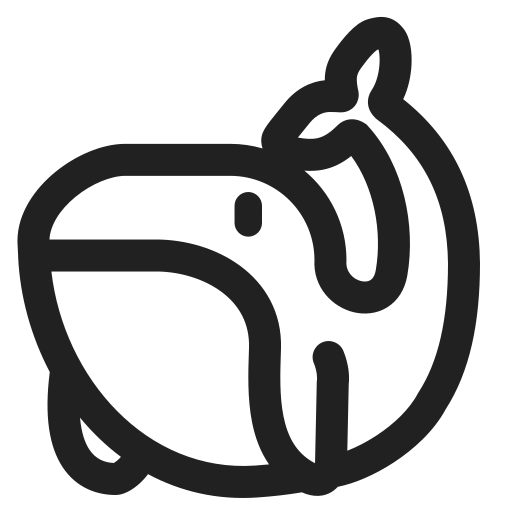
whale high contrast